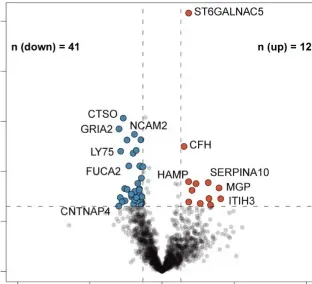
The correlation between the original protein expression profile of CSF and serum samples in 8 COVID-19 patients and Volcano Plots relevant to different subgroup comparisons. (B) Heatmaps of expression levels of 313 proteins shared by CSF and serum proteomic profile.
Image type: chart (chart)